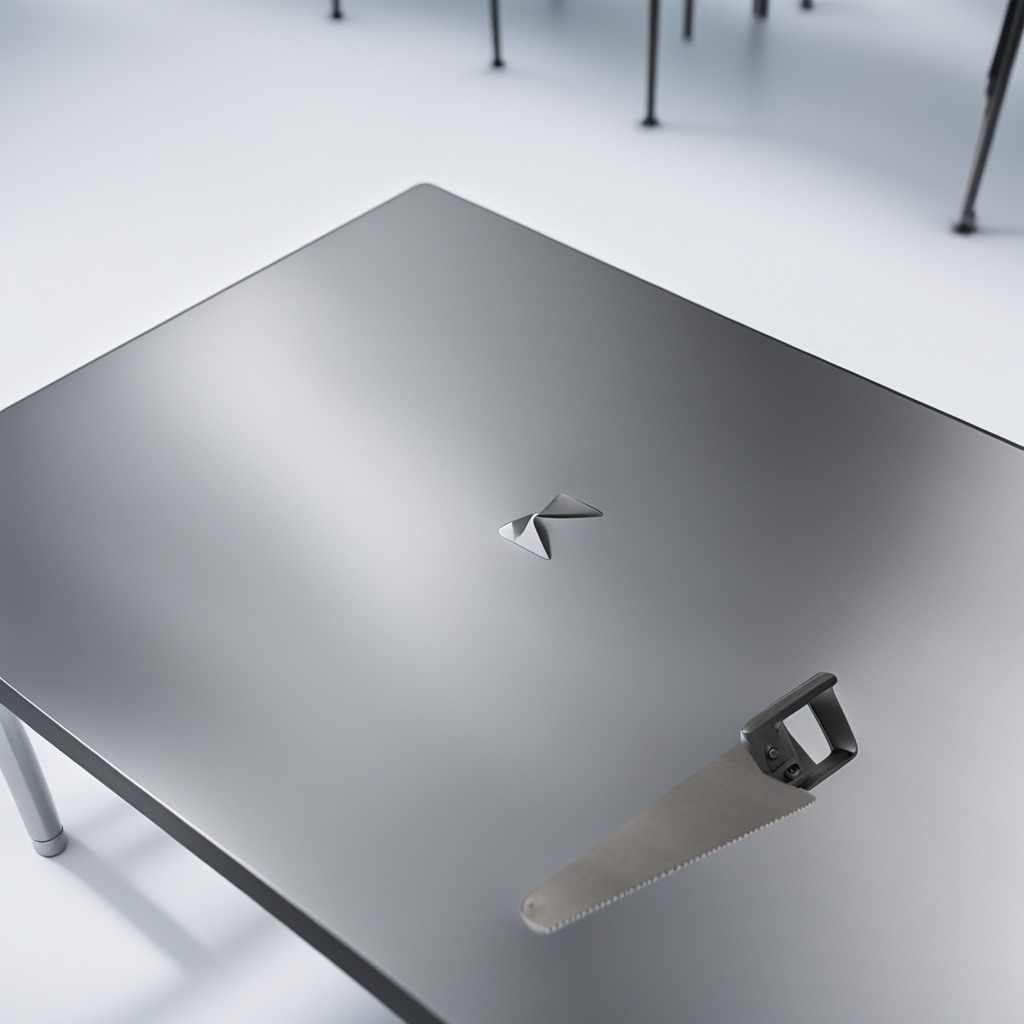
A metal saw is lying on the stainless steel table.